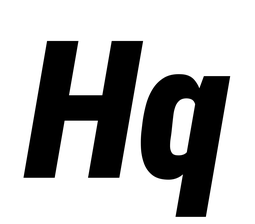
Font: Roboto-Italic_Condensed_Black_Italic